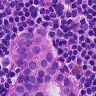
Metastatic tissue present: yes